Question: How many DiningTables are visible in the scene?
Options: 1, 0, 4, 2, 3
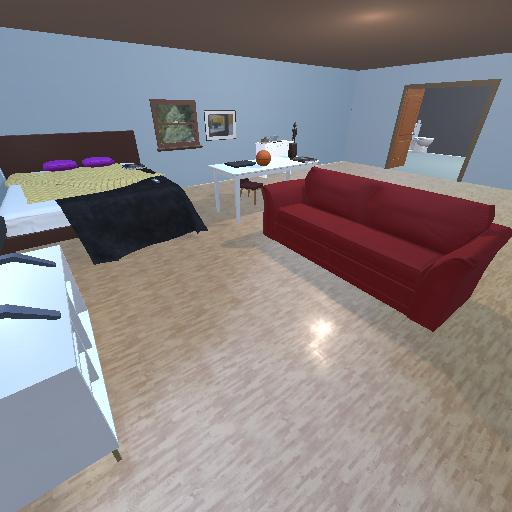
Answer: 1